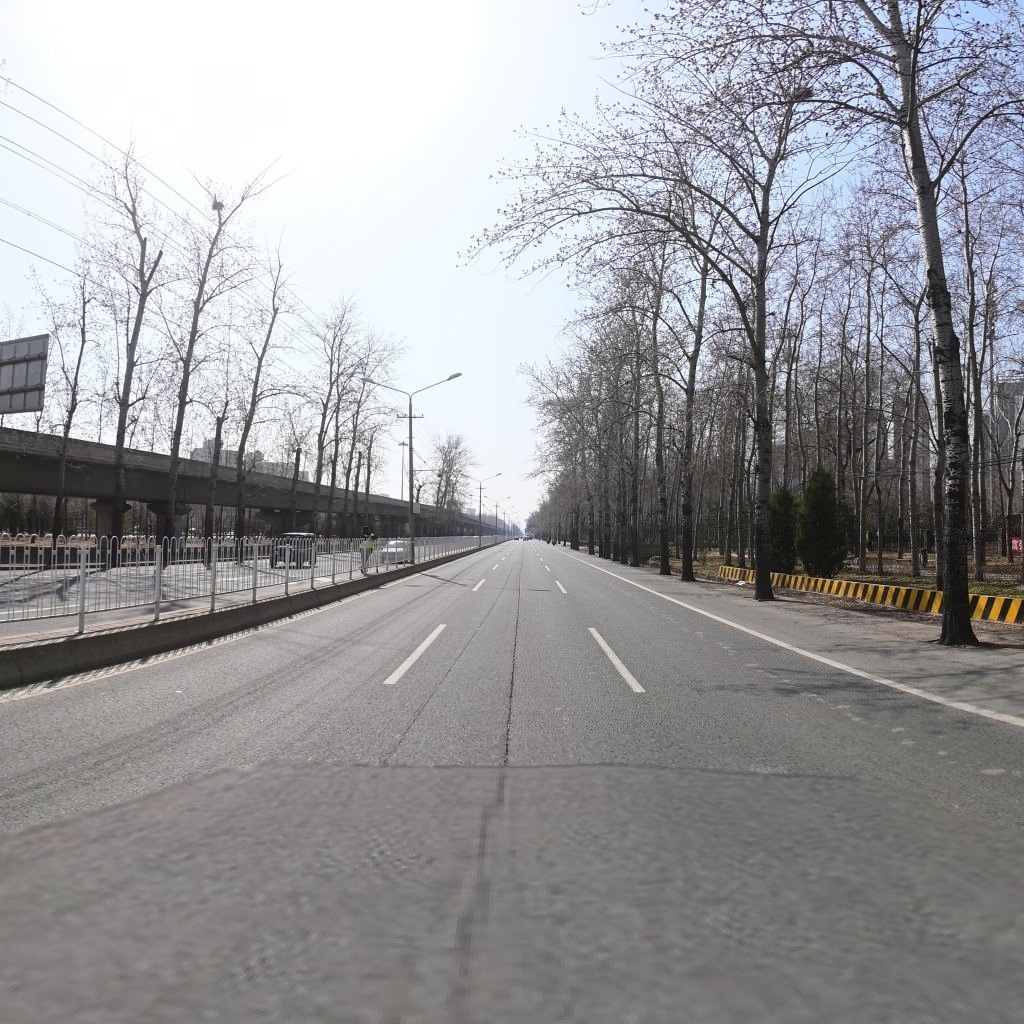
Region: Chaoyang
Road damage annotations: longitudinal crack, longitudinal crack